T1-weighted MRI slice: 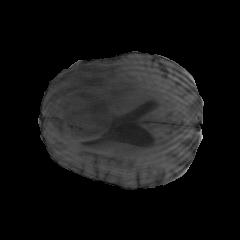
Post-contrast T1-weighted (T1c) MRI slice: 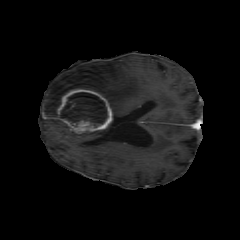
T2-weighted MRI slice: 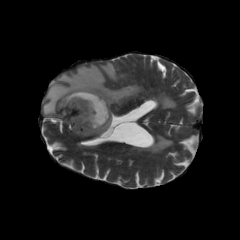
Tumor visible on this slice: yes